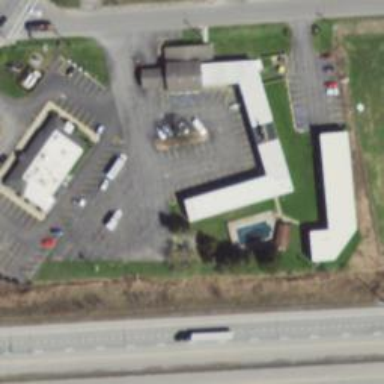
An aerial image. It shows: Hotel building.